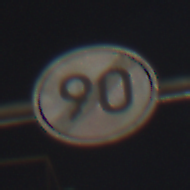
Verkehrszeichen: EndeGeschwindigkeit90
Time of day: Night
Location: Outdoor (Urban)
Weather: PartlyCloudy
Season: NotSpecified
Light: Artificial